Question: I'm having a 'UITableViewController' with two sections. Section 0 always contains 1 row with height 22px. I'm setting this with 'heightForRowAtIndexPath'... Section 1 contains 0-n rows with height 44px. I'm also setting the height of these with 'heightForRowAtIndexPath'.
The problem is that when I have no rows in section 1, all the "fill out cells" will have height 22px, like the cell in section 0, instead of 44px as I would like them to be.
Is it possible to set the height of these fill out cells to 44px (the cells that are empty and added automatically to fill out the table view) even if I only have the one row that is 22px?
Here is what I get (to the left) and what I want (to the right):

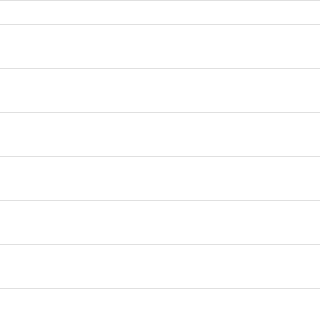
Answer: Instead of making your "status bar" its own section, you could make it a header view for section 1.